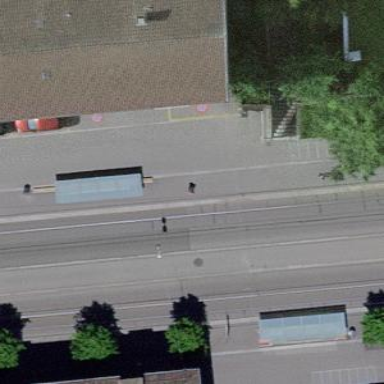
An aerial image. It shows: Platform with asphalt surface in public transport area. The platform includes shelter.